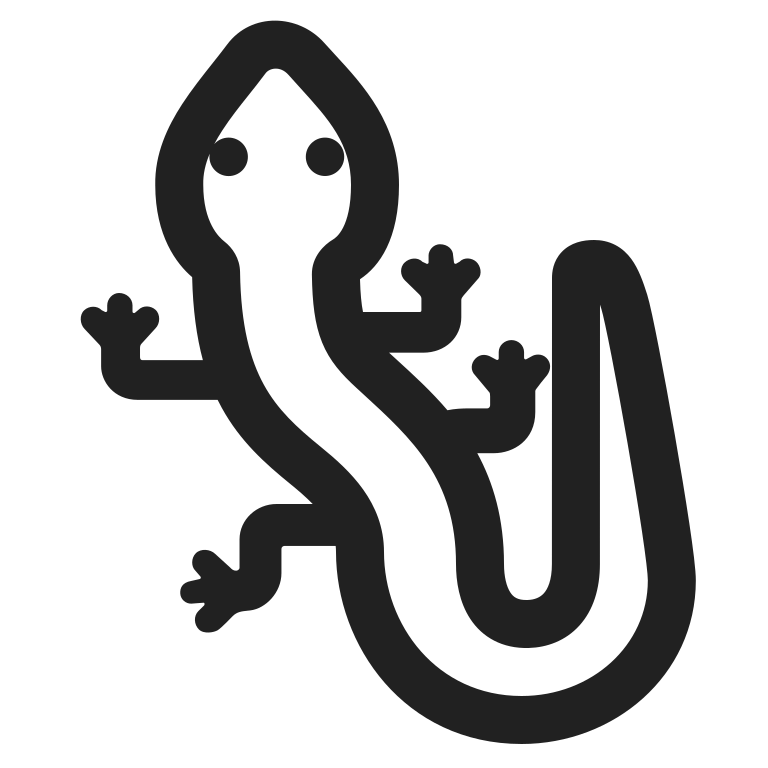
lizard high contrast